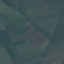
Land use / land cover: Pasture